Question: I am new to the servlet technology. I set up Java 7, Tomcat8 and Eclipse. I have created several servlets on Eclipse
and everything is working fine.
Today I created a simple servlet filter. But its not executing before any servlet . I can see the init method gets executed using the
console messages. As per servlet 3.0 I am not using web.xml but @WebFilter("/FilterDemo") annotation.
here is the servlet filter code,
'''
package net.codejava;
import java.io.IOException;
import javax.servlet.Filter;
import javax.servlet.FilterChain;
import javax.servlet.FilterConfig;
import javax.servlet.ServletException;
import javax.servlet.ServletRequest;
import javax.servlet.ServletResponse;
import javax.servlet.annotation.WebFilter;
/**
* Servlet Filter implementation class FilterDemo
*/
@WebFilter("/FilterDemo")
public class FilterDemo implements Filter {
/**
* Default constructor.
*/
public FilterDemo() {
// TODO Auto-generated constructor stub
}
/**
* @see Filter#destroy()
*/
public void destroy() {
// TODO Auto-generated method stub
System.out.println("Destroy is called.");
}
/**
* @see Filter#doFilter(ServletRequest, ServletResponse, FilterChain)
*/
public void doFilter(ServletRequest request, ServletResponse response, FilterChain chain) throws IOException, ServletException {
// TODO Auto-generated method stub
// place your code here
String ipAddress = request.getRemoteAddr();
System.out.println("Do Filter is called.");
System.out.println(ipAddress);
// pass the request along the filter chain
chain.doFilter(request, response);
}
/**
* @see Filter#init(FilterConfig)
*/
public void init(FilterConfig fConfig) throws ServletException {
// TODO Auto-generated method stub
System.out.println("Filter Init is called.");
}
}
'''
Screenshot of Workspace:

Any help will be greatly appreciated.
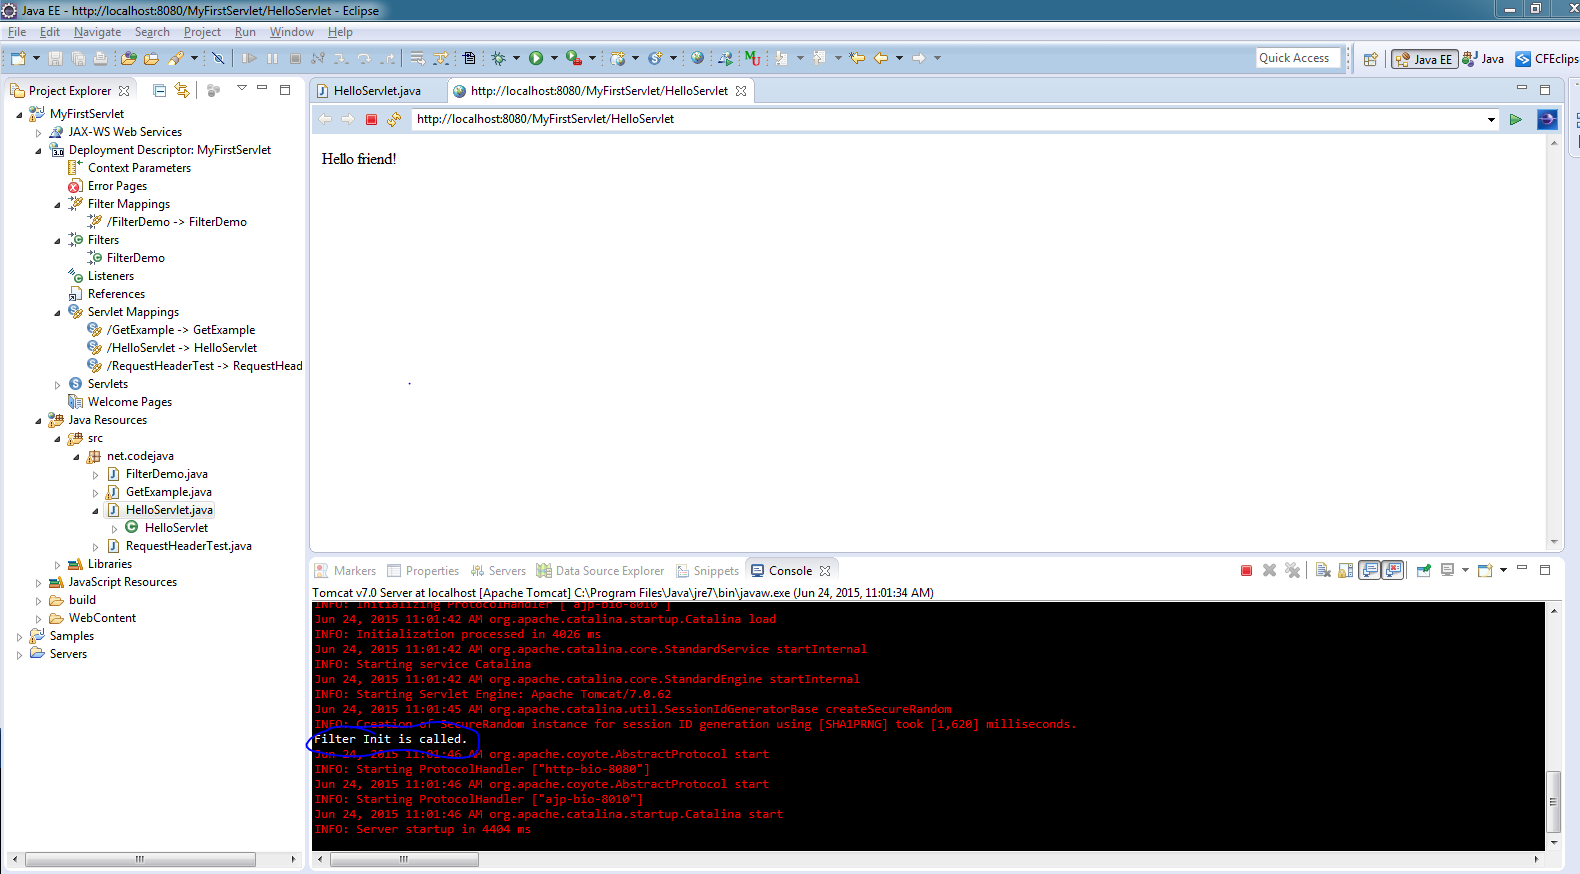
Answer: Filters sit in front of servlets. In your annotation, you specified that the filter should only filter requests that go to '/FilterDemo'. What you'll need to do is map the filter to either the same URL as one of your servlets, or specify the names of the servlets that you want the filter to do processing for (using the 'servletNames' parameter of the '@WebFilter' annotation.